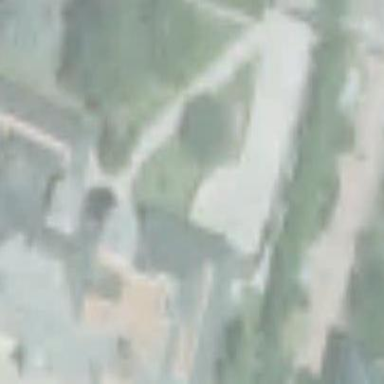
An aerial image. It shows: Part of building.